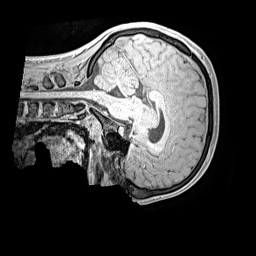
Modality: MP2RAGE
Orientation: sagittal
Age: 12
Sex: male
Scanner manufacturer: siemens
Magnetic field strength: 3 T
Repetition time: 4 s
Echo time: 0.00299 s